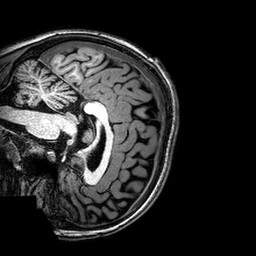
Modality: T1w
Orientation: sagittal
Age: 20
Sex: female